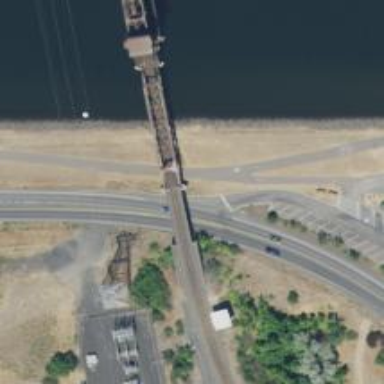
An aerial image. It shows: Railway bridge with truss structure.